Question: 9.2 pages 405
None of the users names or avatars are being displayed.

'''
<% provide(:title, 'All users') %>
<h1>All users</h1>
<ul class="users">
<% @users.each do |user| %>
<li>
<% gravatar_for user, size: 52 %>
<% link_to user.name, user %>
</li>
<% end %>
</ul>
'''
'''
class UsersController < ApplicationController
before_filter :signed_in_user, only: [:index, :edit, :update]
before_filter :correct_user, only: [:edit, :update]
def show
@user = User.find(params[:id])
end
def new
@user = User.new
end
def create
@user = User.new(params[:user])
if @user.save
# Handle a successful save
flash[:success] = "Welcome to the Sample App!"
redirect_to @user
else
render 'new'
end
end
def index
@users = User.all
end
def edit
@user = User.find(params[:id])
end
def update
if @user.user_attributes(params[:users])
flash[:success] = "Profile updated"
sign_in @user
redirect_to @user
else
render 'edit'
end
end
private
def signed_in_user
redirect_to signin_path, notice: "Please sign in." unless signed_in?
end
def correct_user
@user = User.find(params[:id])
redirect_to(root_path) unless current_user?(@user)
end
end
'''
'''
namespace :db do
desc "Fill database with sample data"
task populate: :environment do
User.create!(name: "Example User",
email: "example@railstutorial.org",
password: "foobar",
password_confirmation: "foobar")
99.times do |n|
name = Faker::Name.name
email = "example-#{n+1}@railstutorial.org"
password = "password"
User.create!(name: name,
email: email,
password: password,
password_confirmation: password)
end
end
end
'''
Please let me know if I am missing any code you need to see, and if there is any misunderstanding in my question. Thank you for your help and time.
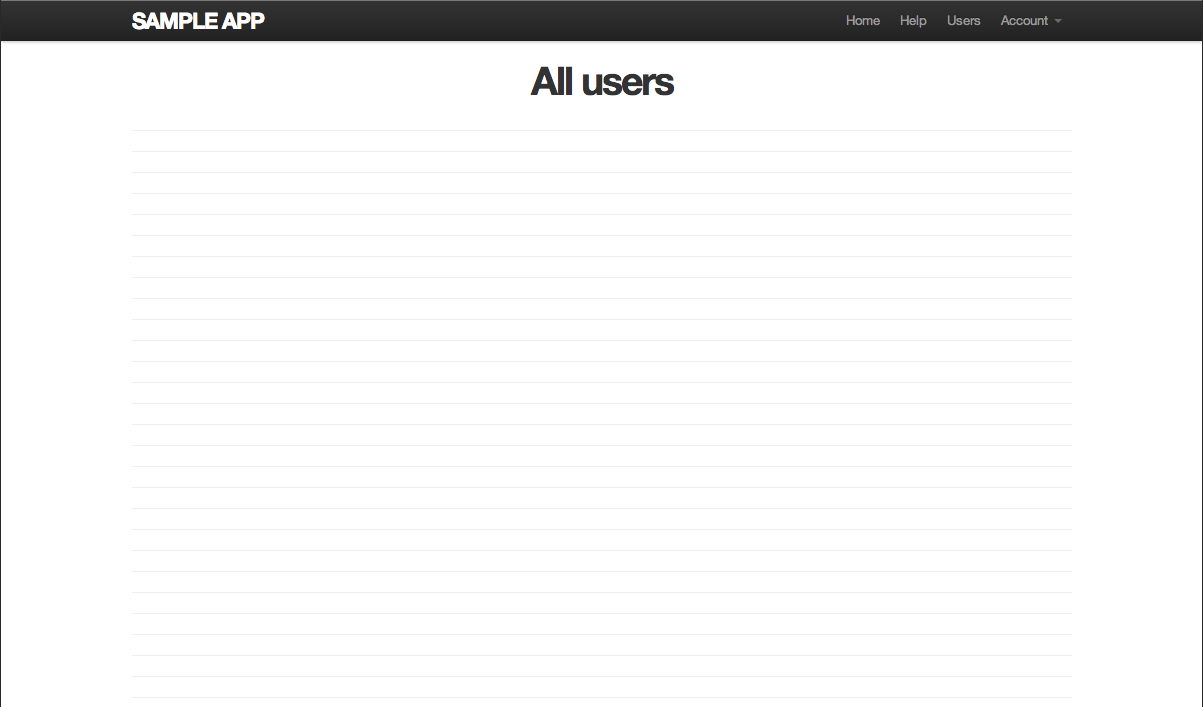
Answer: You're not actually printing out the content in your views.
'<%' will evaluate the content but not print it; '<%=' will evaluate it and print it.
So you need to modify these two lines:
'''
<% gravatar_for user, size: 52 %>
<% link_to user.name, user %>
'''
to add the missing '='.